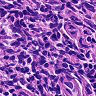
Metastatic tissue present: no